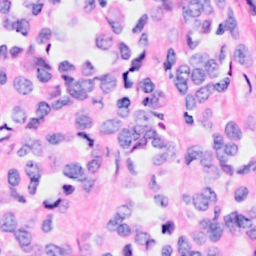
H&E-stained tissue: Breast